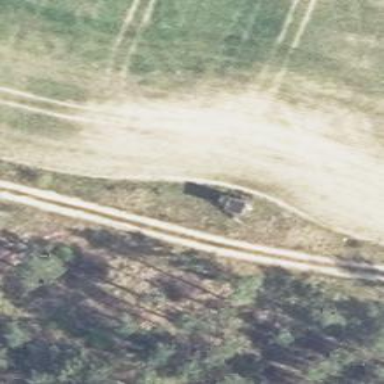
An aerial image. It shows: Hunting stand.